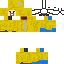
A male human skin with medium skin, wearing brown long hair dressed in a blue hoodie and black pants, featuring a closed mouth.